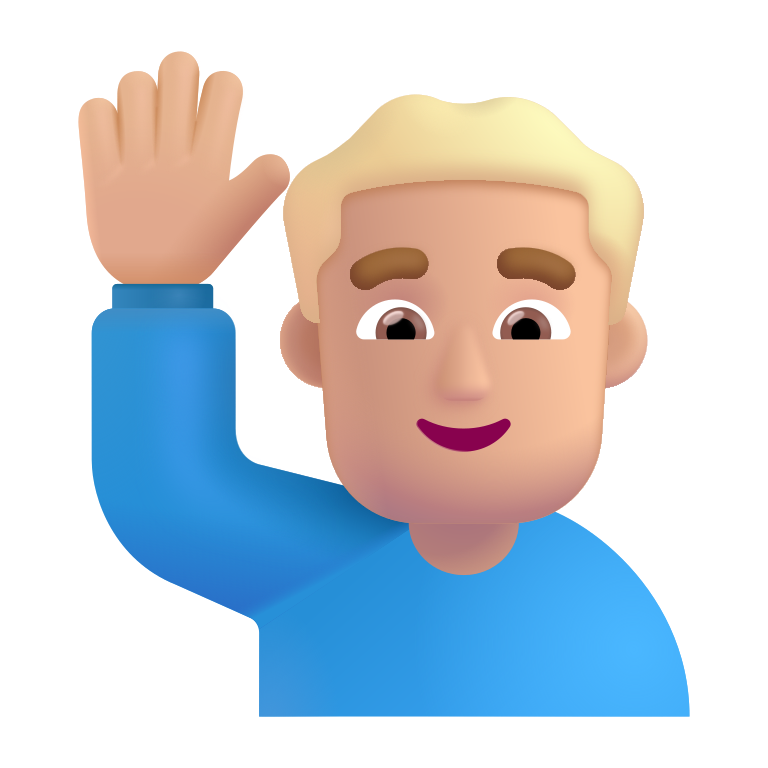
man raising hand color  light